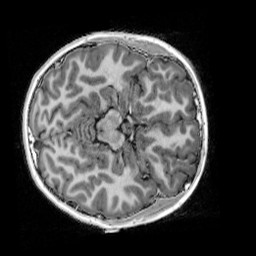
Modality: UNIT1_denoised
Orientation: axial
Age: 10
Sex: female
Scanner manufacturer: siemens
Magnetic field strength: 3 T
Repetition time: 4 s
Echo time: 0.00303 s